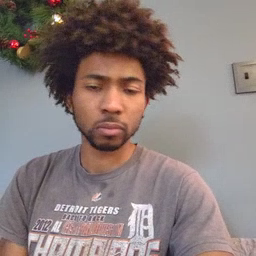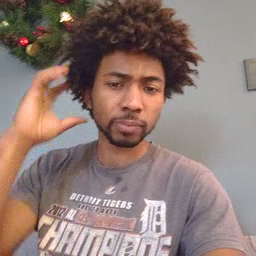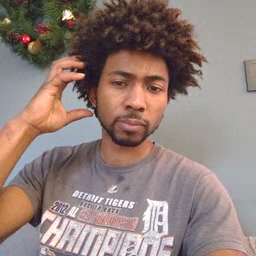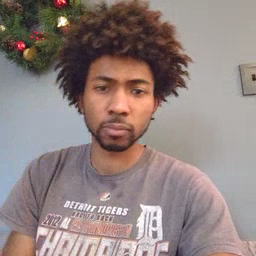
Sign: radio